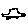
Label: car